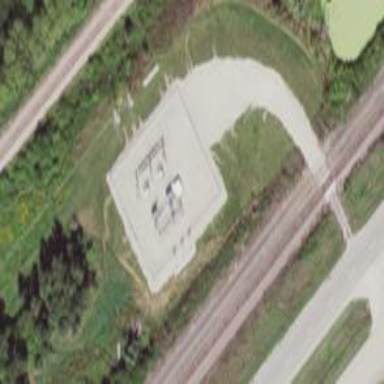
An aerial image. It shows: Substation surrounded by fence.